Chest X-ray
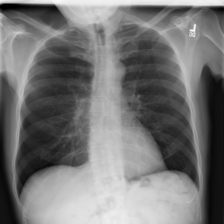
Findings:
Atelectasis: negative
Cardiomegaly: negative
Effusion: negative
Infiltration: negative
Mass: negative
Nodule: negative
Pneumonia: negative
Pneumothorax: negative
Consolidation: negative
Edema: negative
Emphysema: negative
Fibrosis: negative
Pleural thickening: negative
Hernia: negative